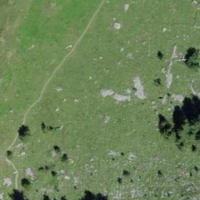
EUNIS habitat code: 23
Species observed at this site:
Gentianella campestris